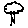
Label: tree